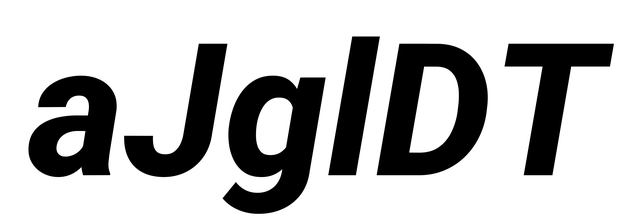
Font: Roboto-Italic_ExtraBold_Italic